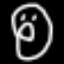
Label: donut